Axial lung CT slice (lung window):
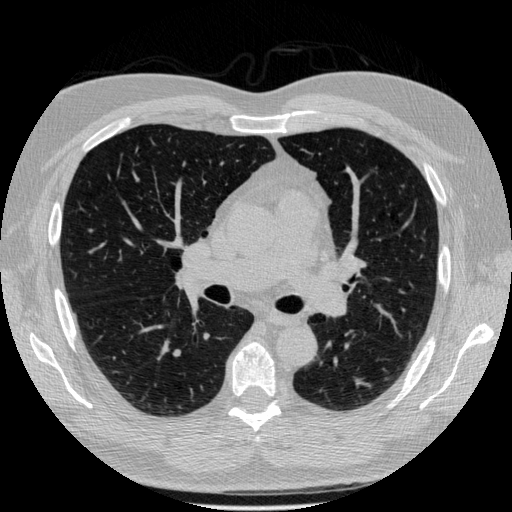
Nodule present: no